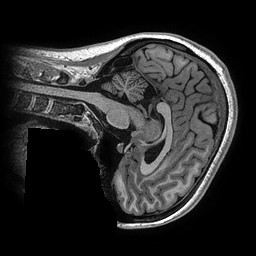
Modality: T1w
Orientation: sagittal
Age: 26
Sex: female
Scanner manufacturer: ge
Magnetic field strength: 3 T
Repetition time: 0.006952 s
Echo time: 0.00292 s